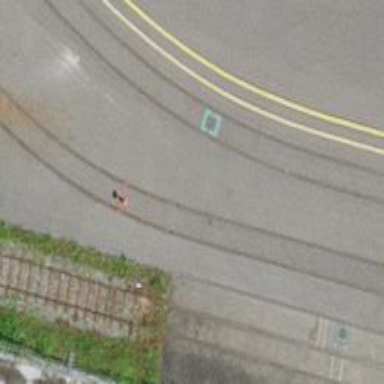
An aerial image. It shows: Railway switch.